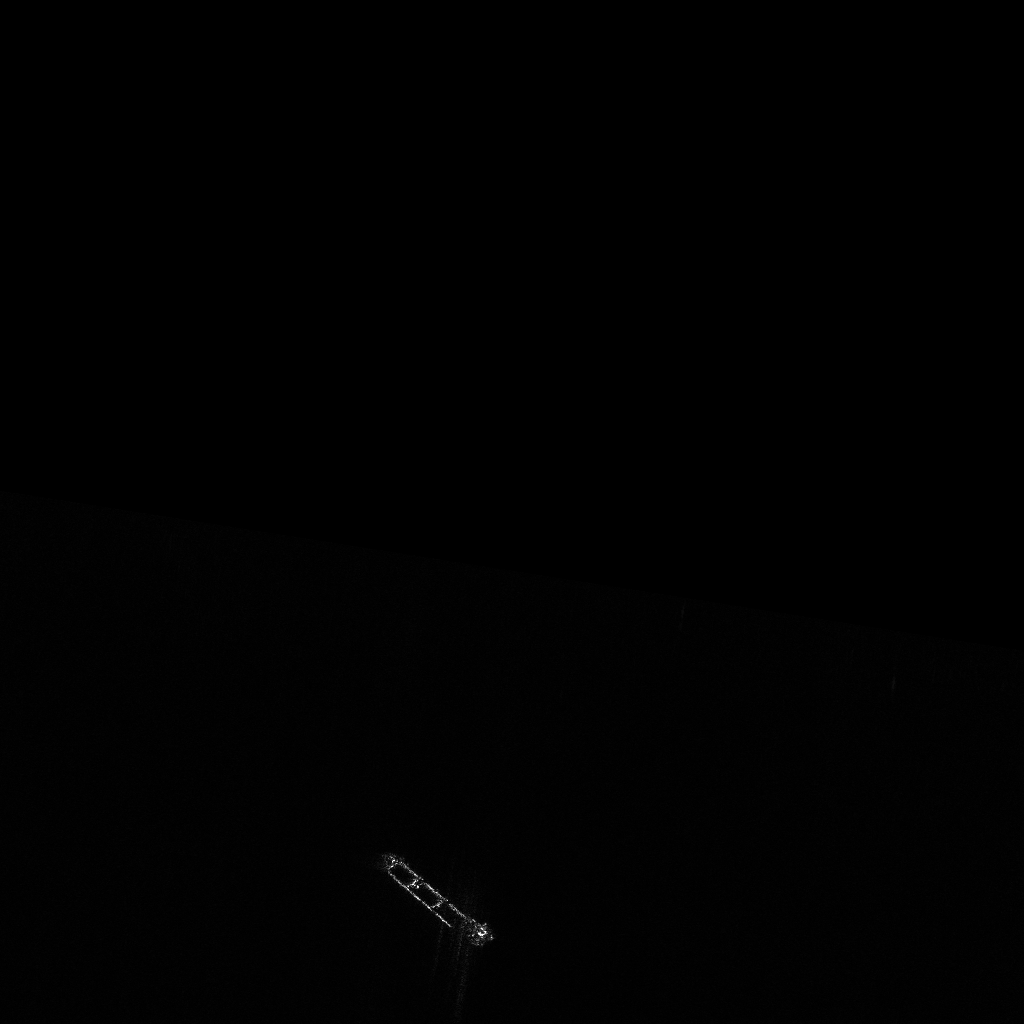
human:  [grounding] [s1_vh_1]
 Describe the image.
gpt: In the satellite image, there is  <ref>1 large dredger </ref> <box>[[35, 86, 49, 90, 34]]</box> located at bottom.